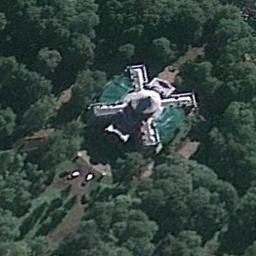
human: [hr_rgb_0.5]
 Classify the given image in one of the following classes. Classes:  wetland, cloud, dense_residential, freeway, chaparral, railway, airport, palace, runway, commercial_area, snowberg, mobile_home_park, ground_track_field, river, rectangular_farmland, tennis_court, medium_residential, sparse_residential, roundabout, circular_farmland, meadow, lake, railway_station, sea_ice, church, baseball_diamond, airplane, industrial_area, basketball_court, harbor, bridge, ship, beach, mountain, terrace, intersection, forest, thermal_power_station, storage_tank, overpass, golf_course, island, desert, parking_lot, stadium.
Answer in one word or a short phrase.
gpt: church